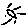
Label: sun